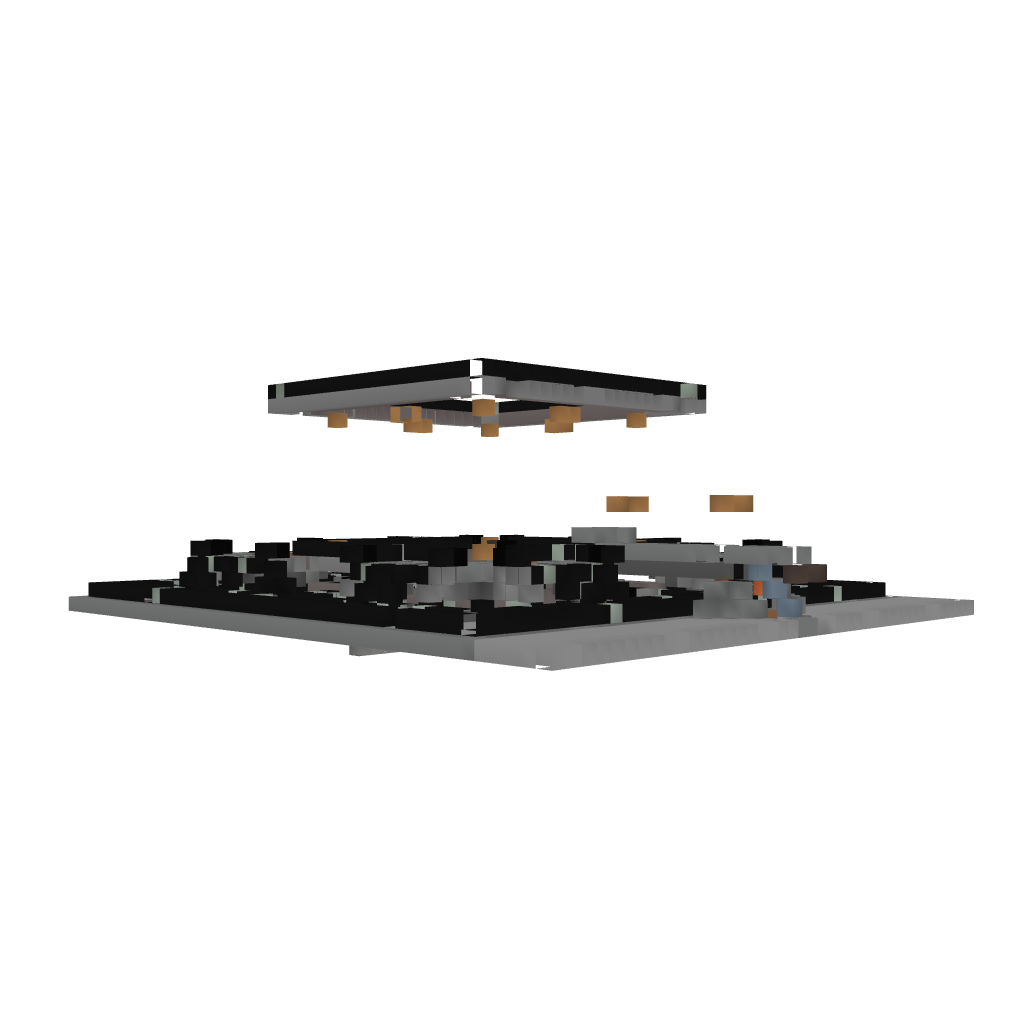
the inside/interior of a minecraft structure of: Self-Building/Repairing House